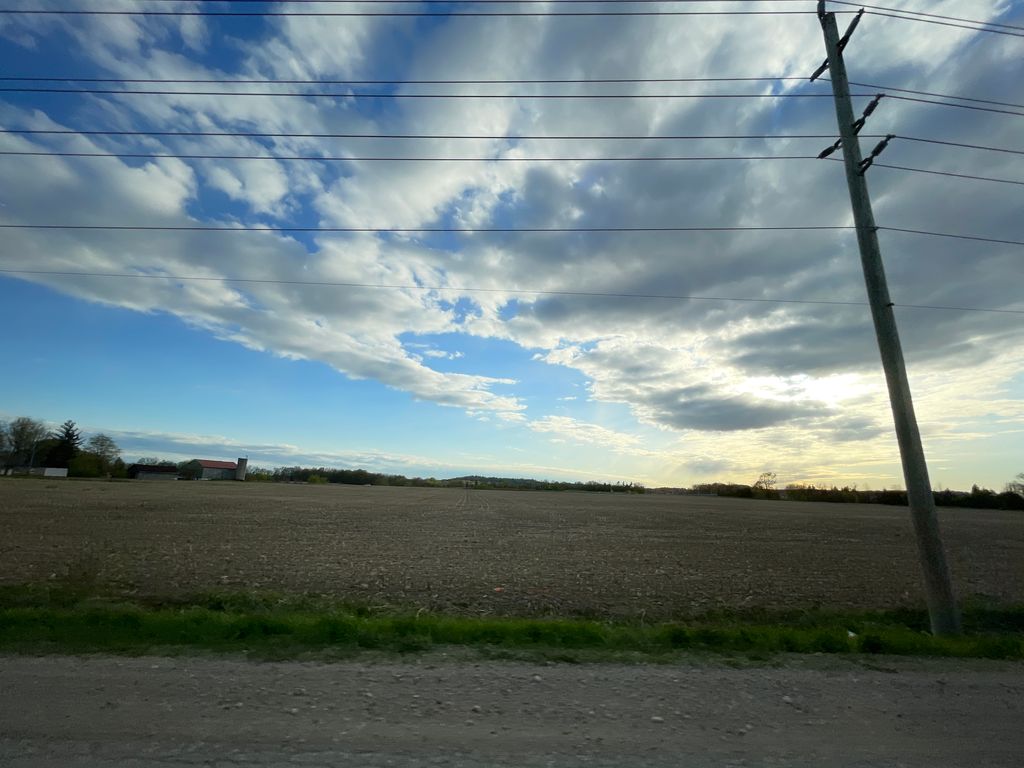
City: kitchener-waterloo